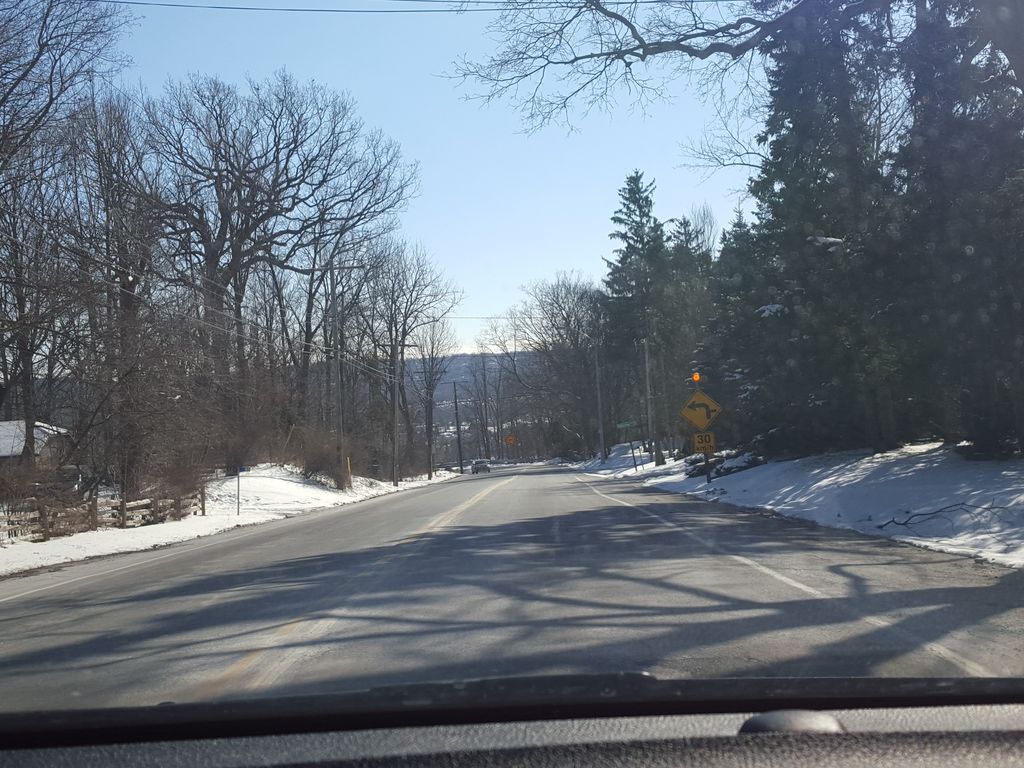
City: hamilton